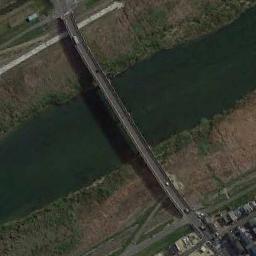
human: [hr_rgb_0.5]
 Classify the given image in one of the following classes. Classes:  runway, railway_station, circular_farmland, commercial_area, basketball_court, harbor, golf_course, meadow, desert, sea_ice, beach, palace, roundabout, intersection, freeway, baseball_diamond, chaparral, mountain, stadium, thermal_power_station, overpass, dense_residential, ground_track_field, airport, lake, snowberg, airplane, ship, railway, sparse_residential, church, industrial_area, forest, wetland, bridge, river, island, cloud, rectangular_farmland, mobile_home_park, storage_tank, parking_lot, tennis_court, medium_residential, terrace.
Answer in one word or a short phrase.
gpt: bridge